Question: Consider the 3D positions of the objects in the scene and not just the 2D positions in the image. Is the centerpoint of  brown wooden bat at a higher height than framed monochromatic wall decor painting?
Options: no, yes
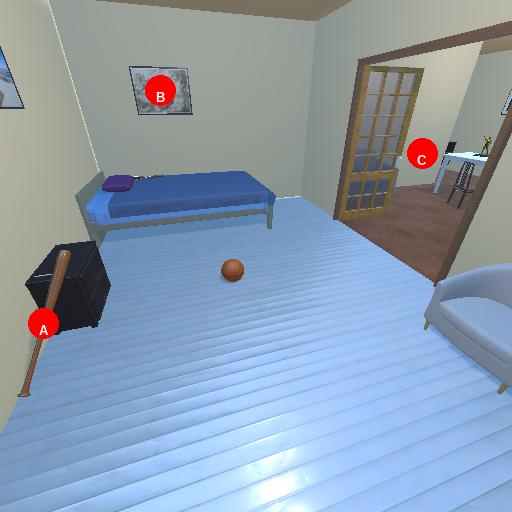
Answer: no